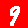
Digit: 9